Question: When I run DbgView.exe I am getting the following output. I tried "Run as Administrator" but no change.

How can I solve this.
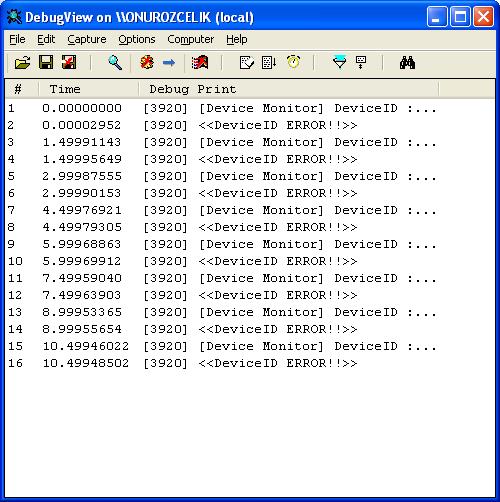
Answer: The problem is not related to DebugView but because one of the loaded drivers or an internal Windows component produces this output.
Likely Device Monitor is an internal Windows component. You may have a non-functional device on your system. You may follow the followind link to troubleshoot the problem : <URL>